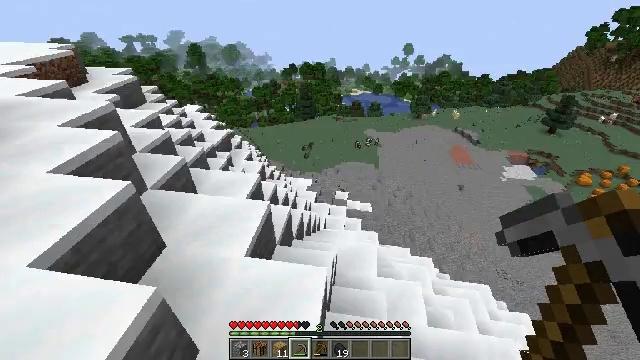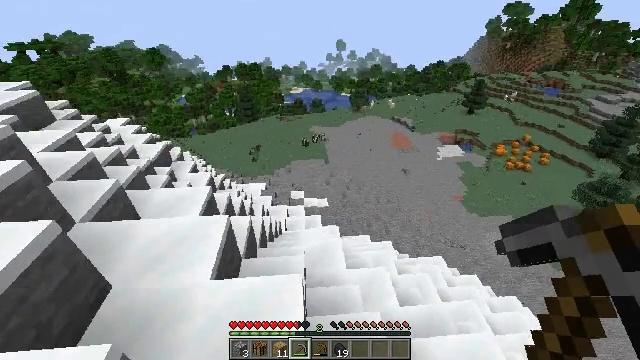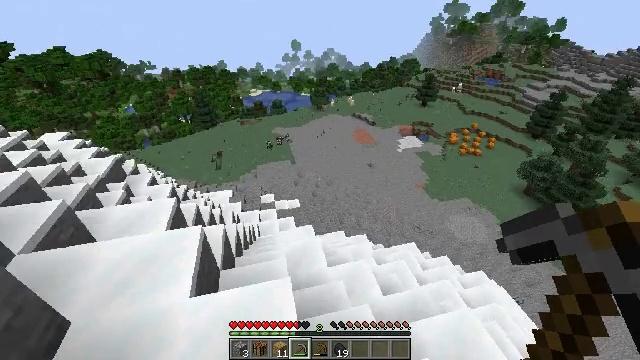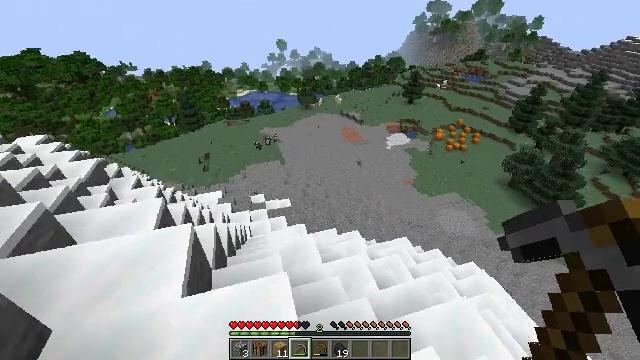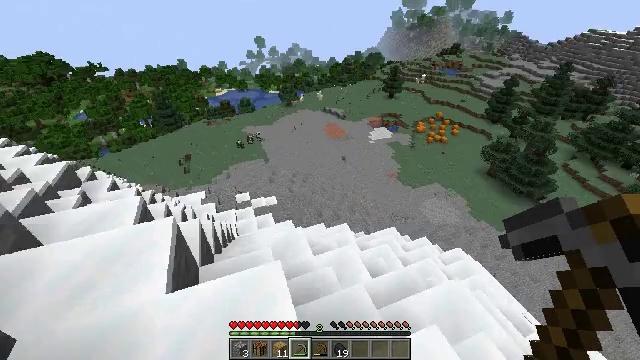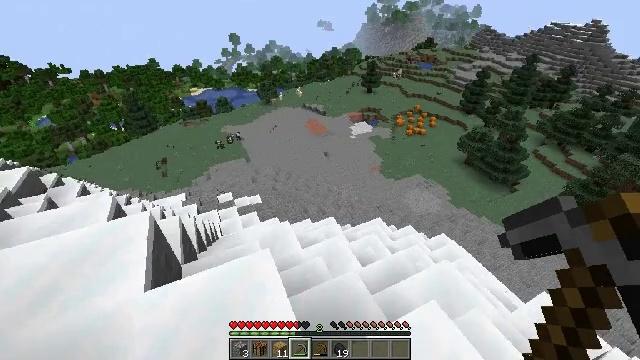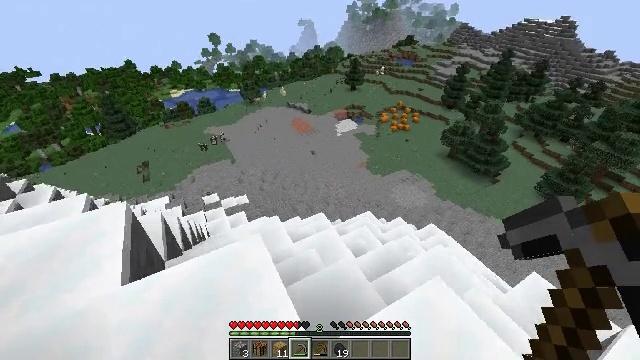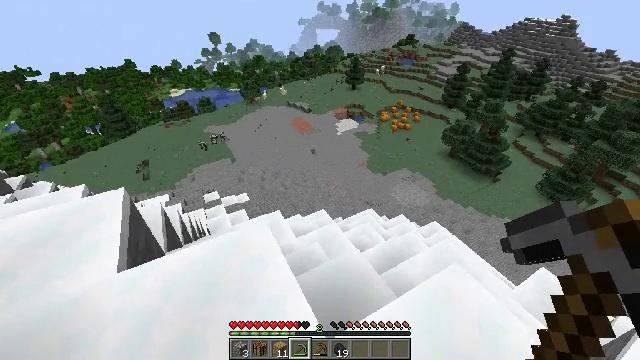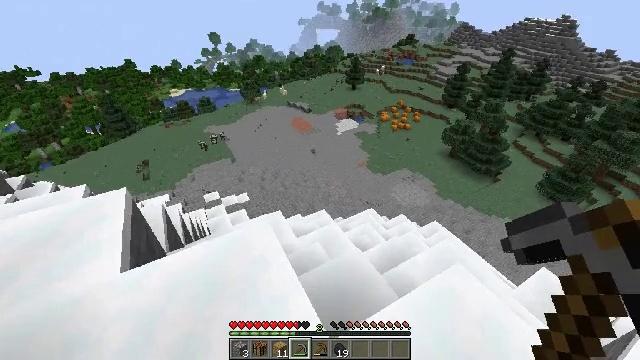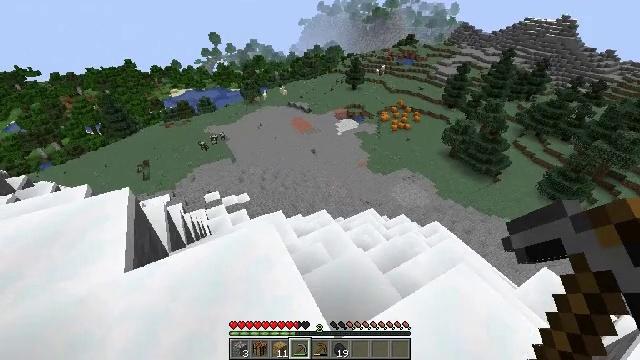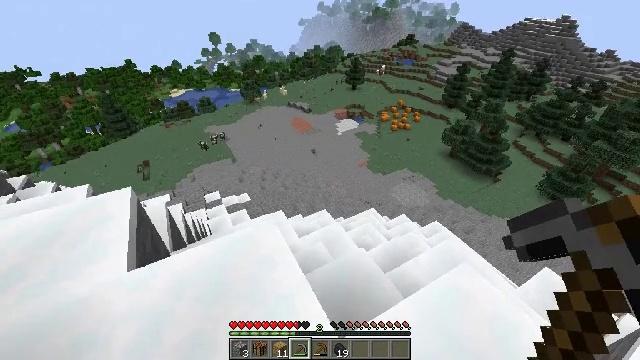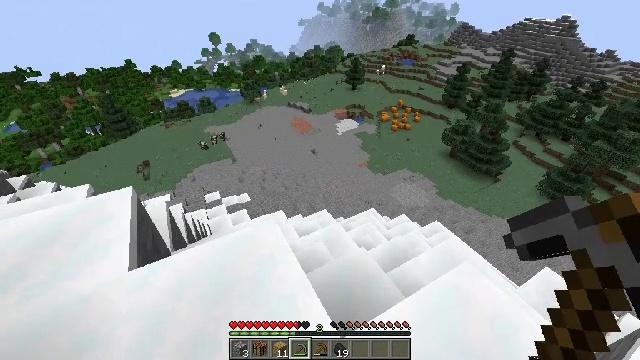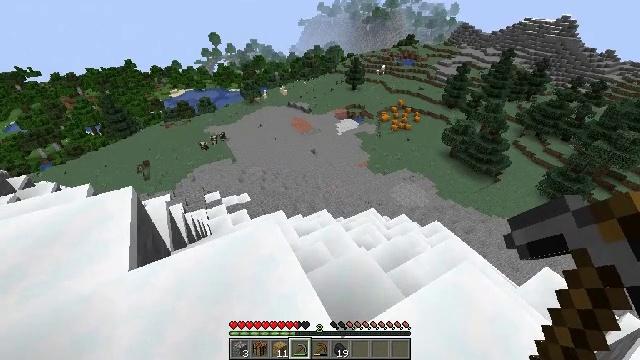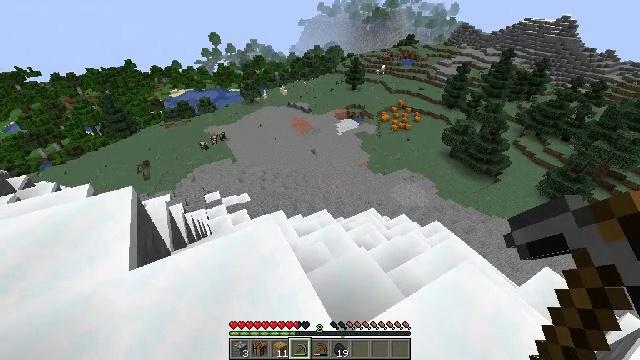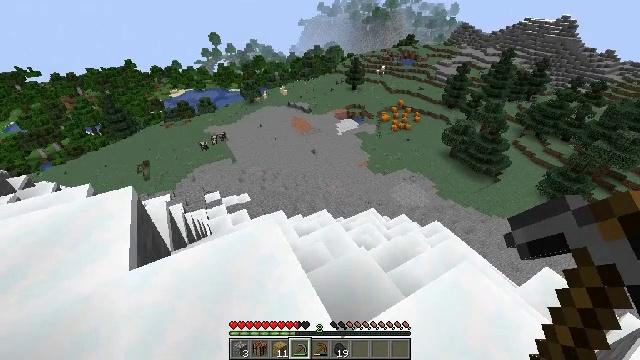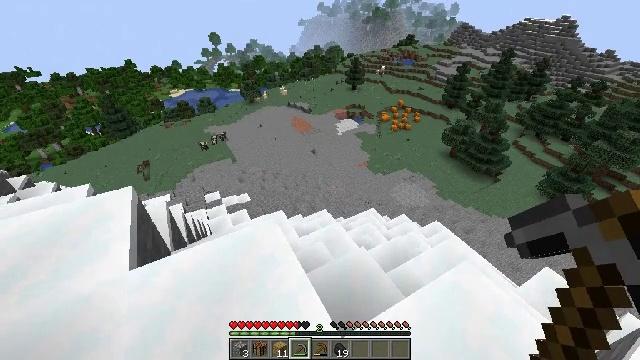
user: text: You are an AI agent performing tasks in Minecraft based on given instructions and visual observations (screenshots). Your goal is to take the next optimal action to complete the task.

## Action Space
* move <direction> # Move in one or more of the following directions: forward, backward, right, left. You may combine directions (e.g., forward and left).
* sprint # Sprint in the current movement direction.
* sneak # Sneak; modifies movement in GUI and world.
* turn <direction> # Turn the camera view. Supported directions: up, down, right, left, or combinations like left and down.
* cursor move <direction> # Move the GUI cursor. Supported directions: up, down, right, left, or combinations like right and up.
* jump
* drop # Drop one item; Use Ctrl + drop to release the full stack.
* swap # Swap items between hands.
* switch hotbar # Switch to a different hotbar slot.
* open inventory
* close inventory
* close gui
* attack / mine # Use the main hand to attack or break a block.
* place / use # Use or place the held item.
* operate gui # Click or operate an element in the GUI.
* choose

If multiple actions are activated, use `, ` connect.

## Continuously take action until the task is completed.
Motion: motion action
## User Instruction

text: Extinguish the fire.
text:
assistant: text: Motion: turn right
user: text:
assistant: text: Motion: turn right
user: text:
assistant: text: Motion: turn right
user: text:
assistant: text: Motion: turn right
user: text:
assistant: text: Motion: turn right
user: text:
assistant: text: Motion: turn right
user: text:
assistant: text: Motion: no_op
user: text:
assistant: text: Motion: no_op
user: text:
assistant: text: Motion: no_op
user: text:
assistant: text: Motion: no_op
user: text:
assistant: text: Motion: no_op
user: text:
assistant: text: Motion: no_op
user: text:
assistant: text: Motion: no_op
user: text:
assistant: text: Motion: no_op
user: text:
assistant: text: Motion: no_op
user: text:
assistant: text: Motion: no_op
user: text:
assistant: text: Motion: no_op
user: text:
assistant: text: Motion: no_op
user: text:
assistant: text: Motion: no_op
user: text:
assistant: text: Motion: no_op
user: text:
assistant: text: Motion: no_op
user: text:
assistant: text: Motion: no_op
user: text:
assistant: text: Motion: no_op
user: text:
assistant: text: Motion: no_op
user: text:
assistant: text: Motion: no_op
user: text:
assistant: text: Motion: no_op
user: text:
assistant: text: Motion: no_op
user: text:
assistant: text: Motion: no_op
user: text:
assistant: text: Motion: no_op
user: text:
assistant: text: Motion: no_op